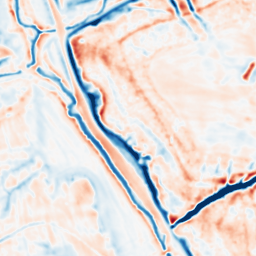
Category: multiscale
Decomposition family: dog
Decomposition parameters: sigma_low: 1
sigma_high: 5
Upsampling method: linear_exact
Upsampling parameters: scale: 2
Upsampling scale: 2